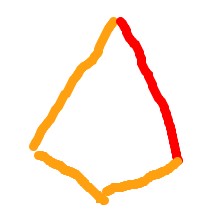
Shape: kite